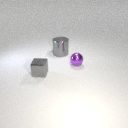
large gray metal cylinder to the right of small gray metal cube